五年级 · 度量几何学
下列数对所在的位置, 与数对 $(5,5)$ 的位置距离最近的是 $(\quad)$ 。
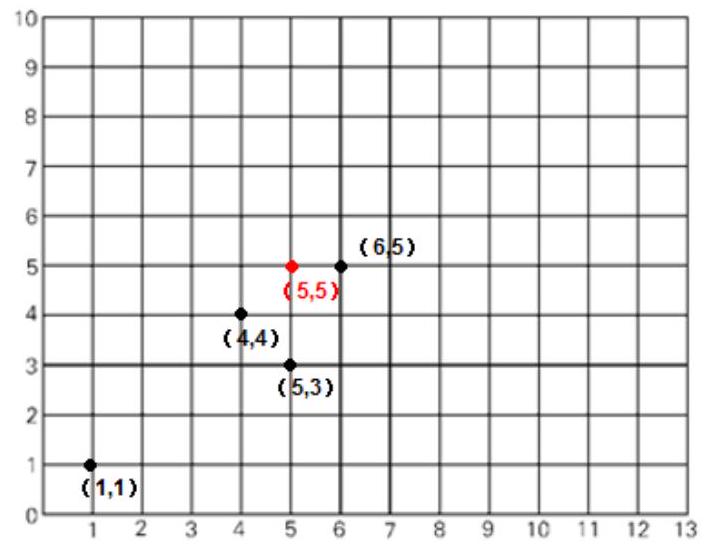
A. $(1,1)$
B. $(4,4)$
C. $(6,5)$
D. $(5,3)$
答案: C
解析: 答案:$\mathrm{C}$

【分析】根据用数对表示位置的方法: 数对的第一个数字表示列, 第二个数字表示行。把各选项中用数对表示的位置在图中标出来, 即可找出与数对 $(5,5)$ 的位置距离最近的位置。

【详解】如图所示:

由图可知, 与数对 $(5,5)$ 的位置距离最近的是 $(6,5)$ 。

故答案为: C

【点睛】本题考查用数对表示位置, 明确用数对表示位置的方法是解题的关键。